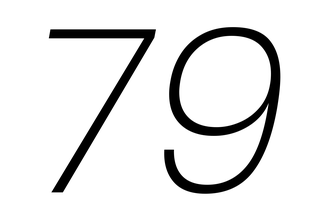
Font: Poppins-ExtraLightItalic